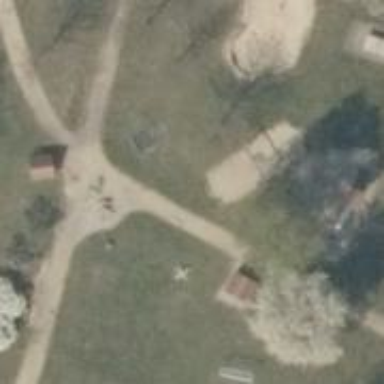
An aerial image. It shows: Playground with trampoline.